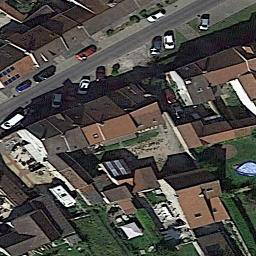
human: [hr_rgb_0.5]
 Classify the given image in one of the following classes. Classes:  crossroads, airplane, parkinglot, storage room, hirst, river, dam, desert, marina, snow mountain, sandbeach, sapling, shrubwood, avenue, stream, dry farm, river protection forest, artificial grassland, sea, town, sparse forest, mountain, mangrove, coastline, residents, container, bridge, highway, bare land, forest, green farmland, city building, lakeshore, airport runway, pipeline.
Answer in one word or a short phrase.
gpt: residents